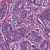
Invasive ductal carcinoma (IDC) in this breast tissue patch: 1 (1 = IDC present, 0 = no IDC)